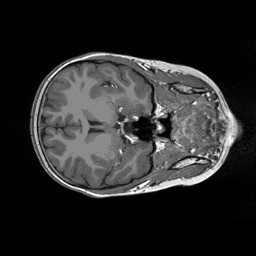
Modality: T1w
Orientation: axial
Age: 11
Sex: male
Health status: ill